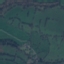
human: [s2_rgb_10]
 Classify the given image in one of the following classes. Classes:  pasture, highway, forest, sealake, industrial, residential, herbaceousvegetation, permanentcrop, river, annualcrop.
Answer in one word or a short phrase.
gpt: Pasture